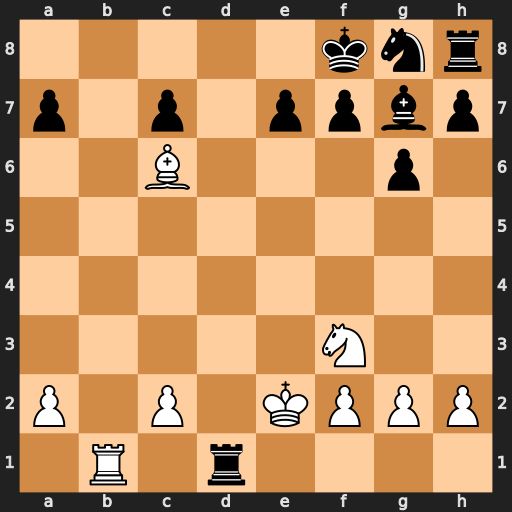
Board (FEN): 5knr/p1p1ppbp/2B3p1/8/8/5N2/P1P1KPPP/1R1r4
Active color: w
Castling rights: -
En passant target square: -
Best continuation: Rb8+ Rd8 Rxd8#